Question: I currently have a table in this structure:

I want to be able to select the 'user_id''s from the table according to the amount of entries, so the three user's with the most rows in the table. (it only shows the user with the id 111 in the screenshot below but there are obviously a lot more entries in this table).
Does anyone have any suggestions?
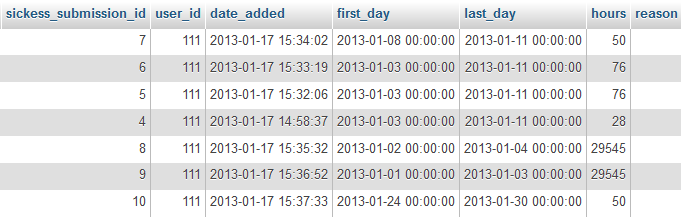
Answer: Try this:
'''
select user_id,count(user_id) as cnt from table
group by user_id
order by cnt desc
limit 0,3;
'''